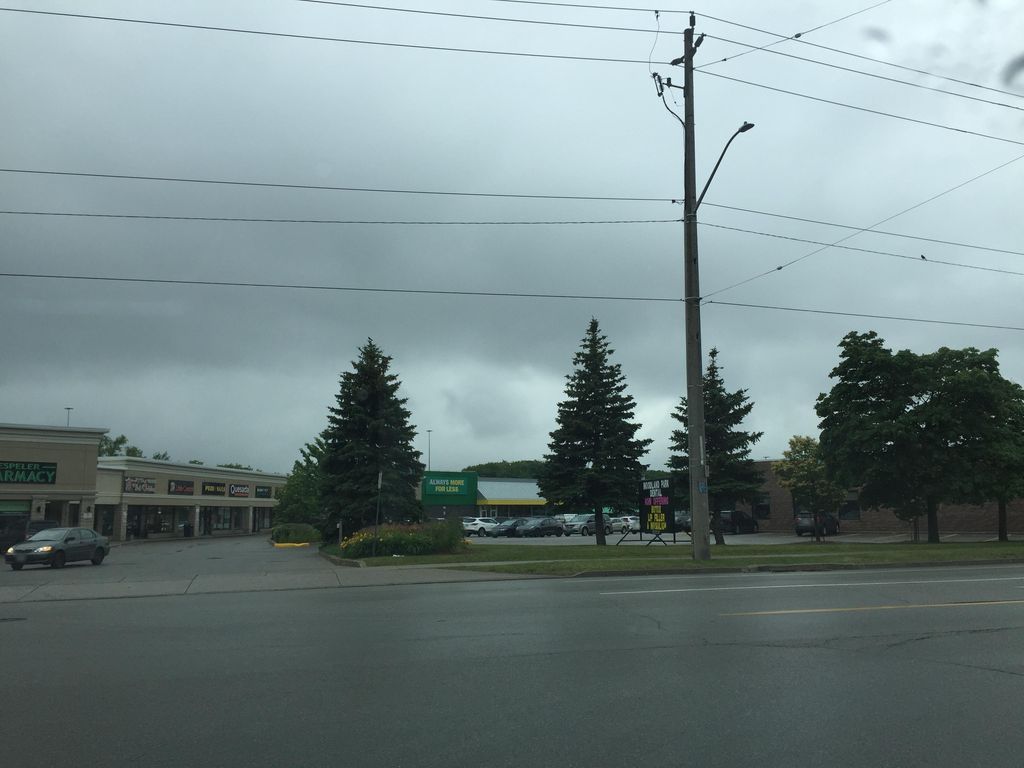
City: kitchener-waterloo